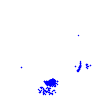
Particle: electron